Field crop: maize
Growth stage: 1
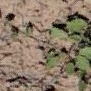
Species: convolvulus